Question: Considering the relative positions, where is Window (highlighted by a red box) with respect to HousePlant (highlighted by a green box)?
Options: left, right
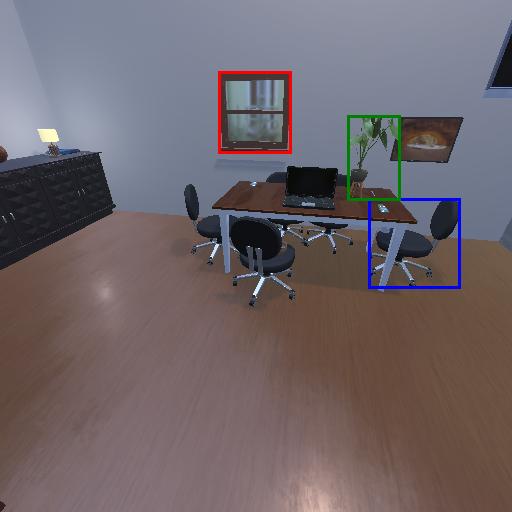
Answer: left